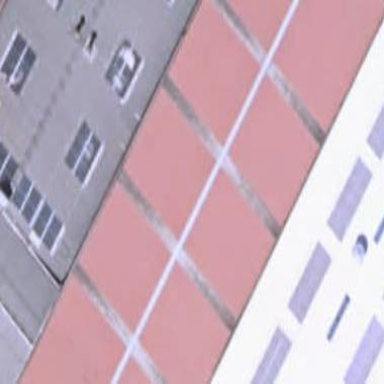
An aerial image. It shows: Industrial building.